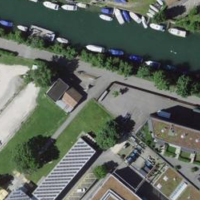
EUNIS habitat code: 54
Species observed at this site:
Castor fiber
Cichorium intybus
Geranium sanguineum